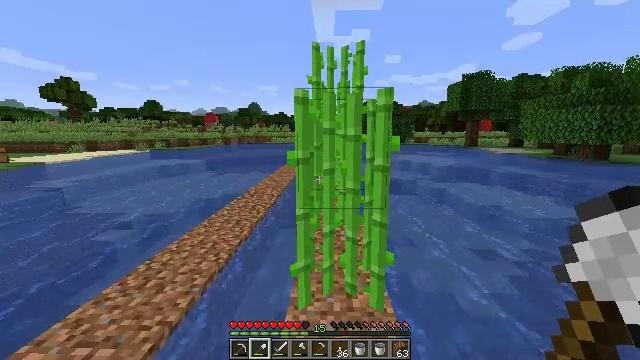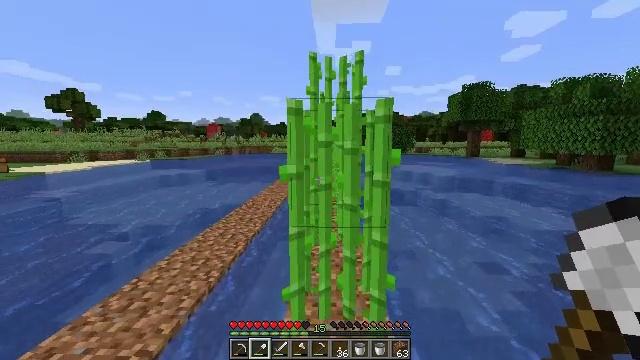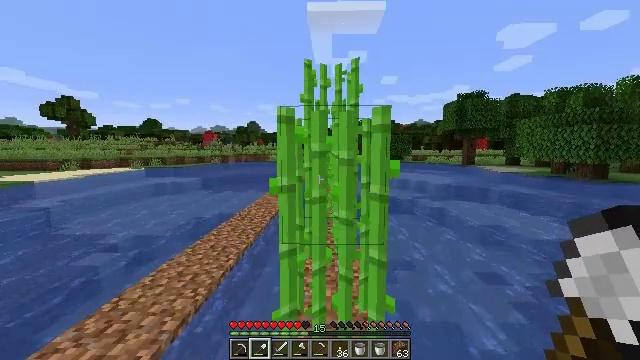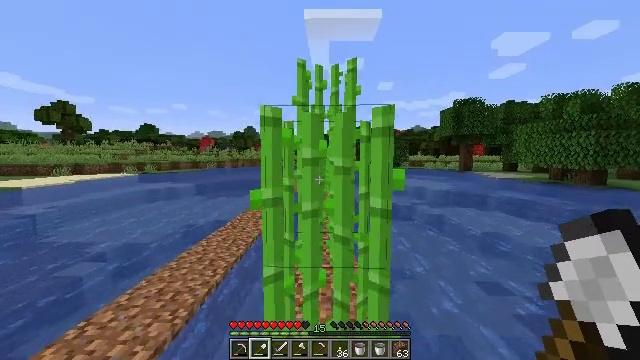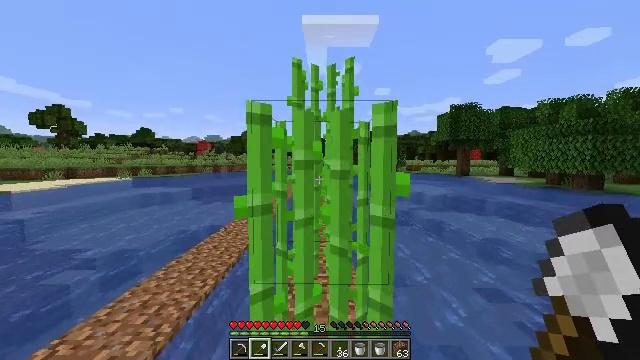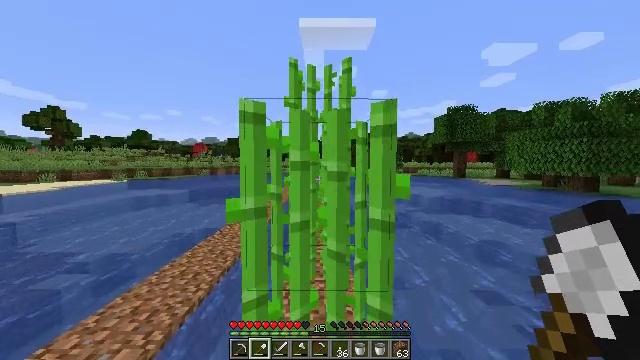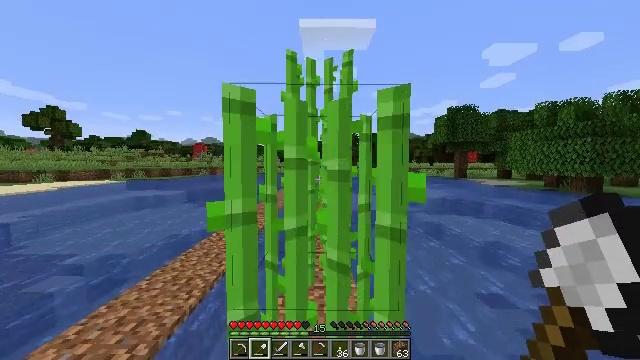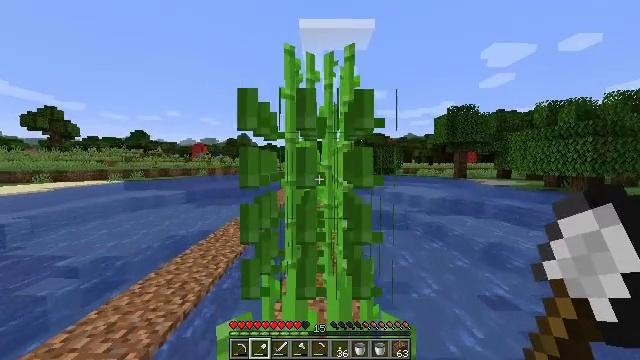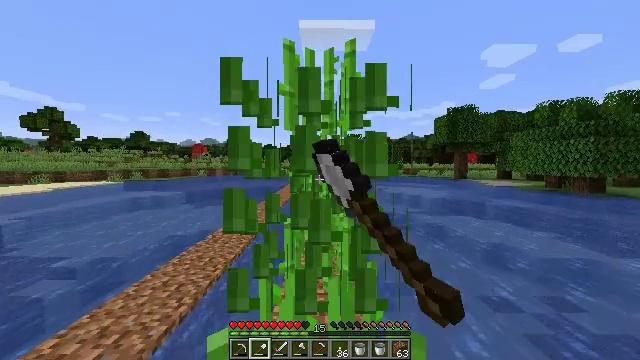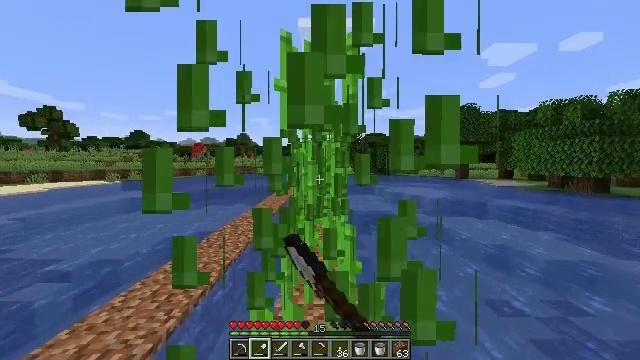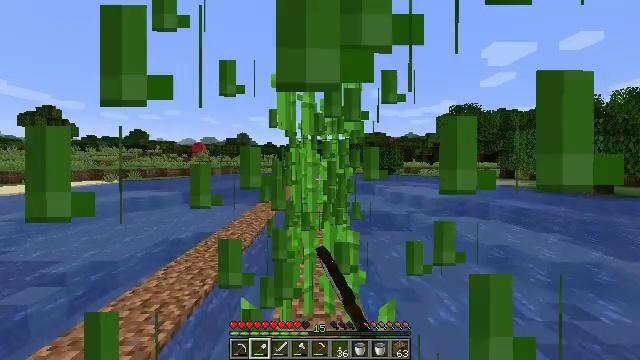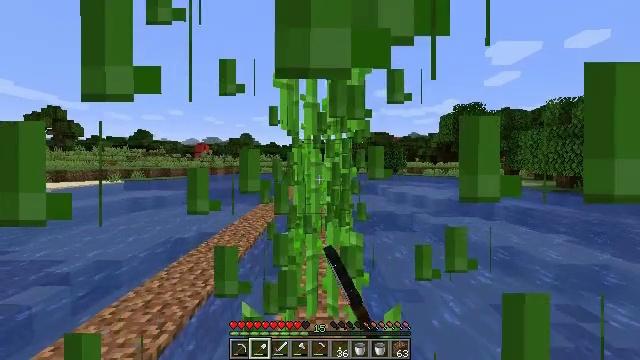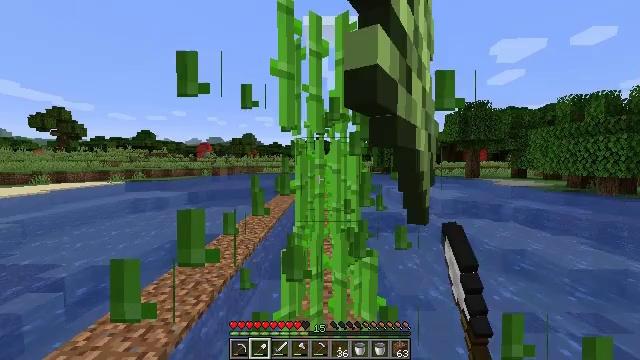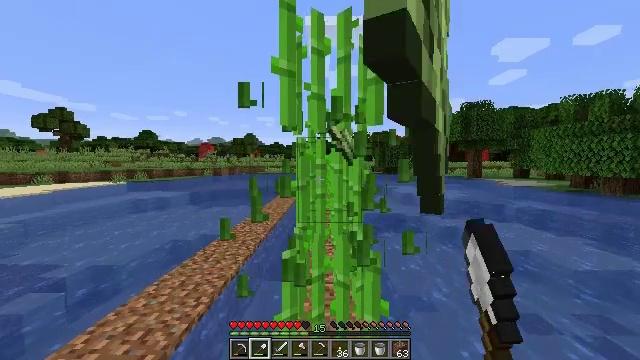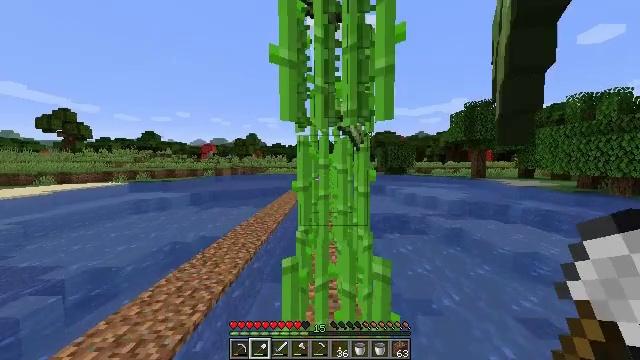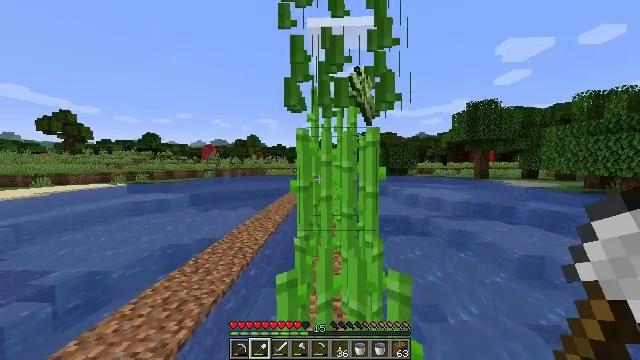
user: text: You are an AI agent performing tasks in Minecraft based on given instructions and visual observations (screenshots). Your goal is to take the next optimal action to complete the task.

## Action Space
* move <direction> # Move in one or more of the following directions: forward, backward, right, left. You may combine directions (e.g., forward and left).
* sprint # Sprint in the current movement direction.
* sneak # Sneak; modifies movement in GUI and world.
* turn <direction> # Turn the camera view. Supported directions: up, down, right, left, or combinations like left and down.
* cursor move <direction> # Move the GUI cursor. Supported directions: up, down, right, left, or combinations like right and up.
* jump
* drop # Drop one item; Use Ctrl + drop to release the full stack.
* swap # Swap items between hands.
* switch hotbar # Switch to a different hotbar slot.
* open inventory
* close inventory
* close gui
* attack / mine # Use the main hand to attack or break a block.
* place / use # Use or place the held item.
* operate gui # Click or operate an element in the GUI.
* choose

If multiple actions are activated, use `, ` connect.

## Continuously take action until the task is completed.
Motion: motion action
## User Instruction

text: Gather sugar cane for crafting.
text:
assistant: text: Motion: move forward, turn up
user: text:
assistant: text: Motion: move forward, turn up
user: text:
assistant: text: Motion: move forward, turn up
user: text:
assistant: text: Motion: move forward
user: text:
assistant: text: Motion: move forward
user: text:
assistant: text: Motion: no_op
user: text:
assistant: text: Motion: attack / mine
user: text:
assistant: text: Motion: move forward, attack / mine
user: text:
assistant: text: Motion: move forward
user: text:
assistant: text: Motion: move forward
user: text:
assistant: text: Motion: move forward
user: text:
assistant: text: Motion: move forward
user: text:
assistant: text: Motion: move forward
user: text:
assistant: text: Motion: move forward
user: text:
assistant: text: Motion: move forward
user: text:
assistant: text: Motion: move forward
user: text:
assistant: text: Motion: move forward
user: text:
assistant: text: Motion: no_op
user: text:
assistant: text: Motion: no_op
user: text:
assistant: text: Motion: move forward
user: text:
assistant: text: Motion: move forward
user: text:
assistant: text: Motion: move forward, turn right
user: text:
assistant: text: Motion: move forward
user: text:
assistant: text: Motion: move forward
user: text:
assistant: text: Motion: move forward
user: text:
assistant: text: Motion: move forward
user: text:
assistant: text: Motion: move forward
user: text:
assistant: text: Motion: move forward
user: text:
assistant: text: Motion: move forward, attack / mine
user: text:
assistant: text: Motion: move forward, attack / mine